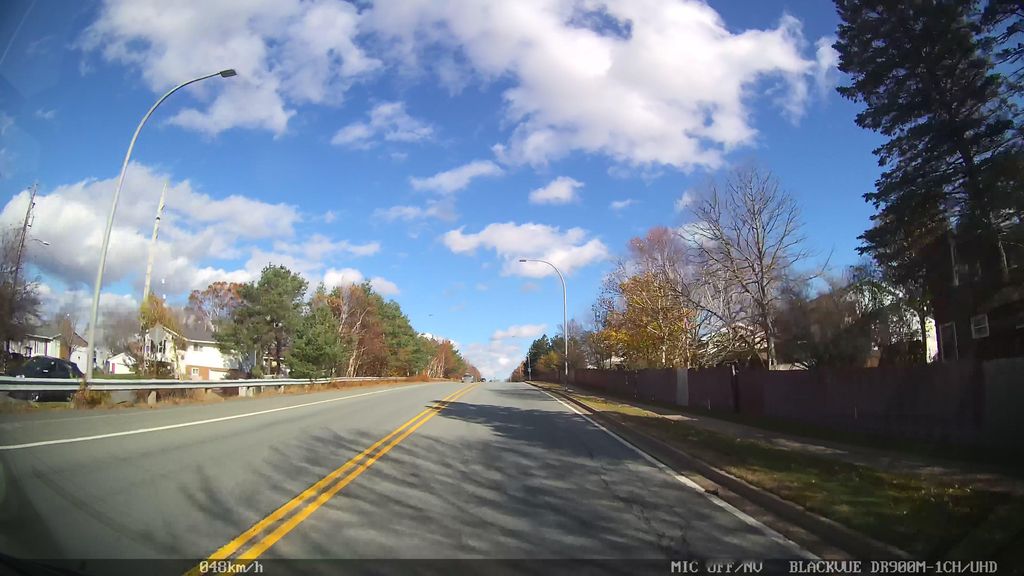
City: halifax